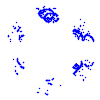
Particle: kaon